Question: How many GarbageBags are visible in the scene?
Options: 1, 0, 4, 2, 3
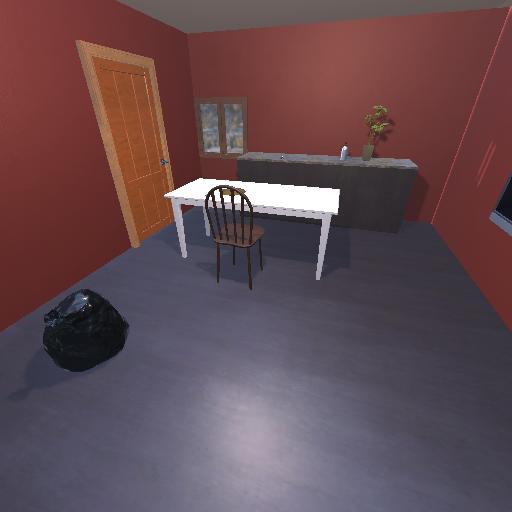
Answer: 1